Field crop: tomato
Growth stage: 2
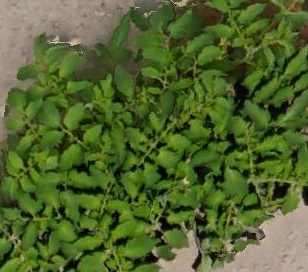
Species: tomato